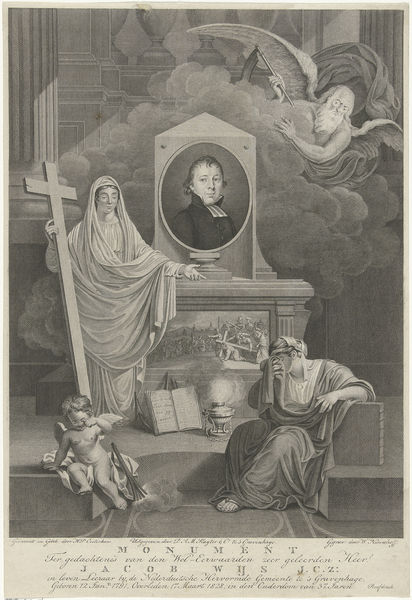
Titel: Gedenkteken voor Jacob Wijs
Künstler: Walraad Nieuwhoff
Standort: Amsterdam
Institution: Rijksmuseum
Schlagwörter: flügel, gott, mann, wolken, geste, lampe, schwarz, weiss, zeichnung, wolke, tod, trauer, porträt, kirche, gewand, engel, putte, weis, faltenwurf, buch, medaillon, kreuz, stich, allegorie, altar, öllampe, christus, zeus, pastor, weihrauch, maria, putti, sense, monument, kalender, jakob, kreuztragung, jacob, wys, jcz